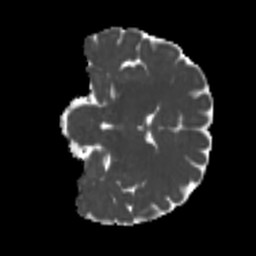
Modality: MD
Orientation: coronal
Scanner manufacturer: siemens
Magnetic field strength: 3 T
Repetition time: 4 s
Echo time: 0.0594 s